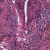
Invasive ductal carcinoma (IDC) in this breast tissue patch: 0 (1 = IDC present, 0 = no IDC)